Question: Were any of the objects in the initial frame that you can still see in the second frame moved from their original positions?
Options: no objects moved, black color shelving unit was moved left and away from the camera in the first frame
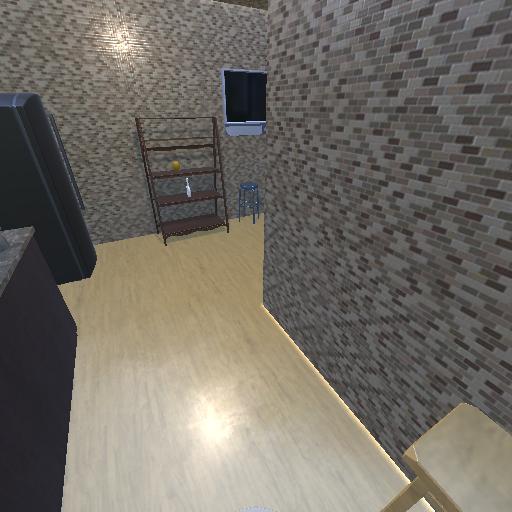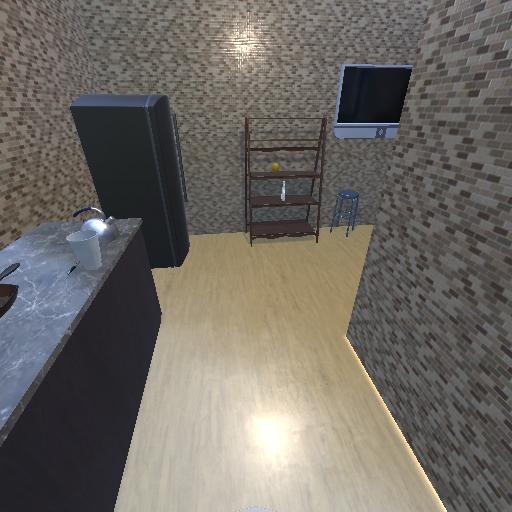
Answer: no objects moved